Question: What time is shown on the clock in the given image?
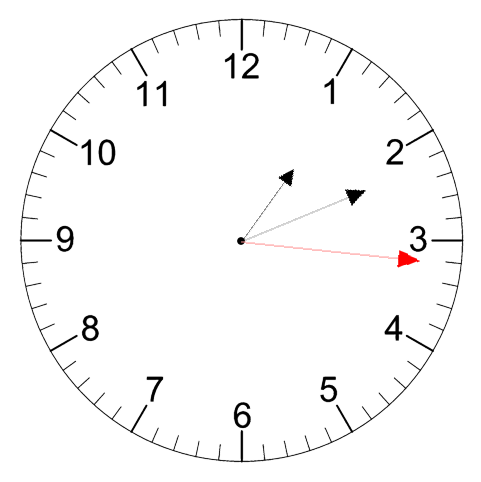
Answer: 01:11:16